Interaction volume radius: 5 \u00c5
Interaction volume height: 10 \u00c5
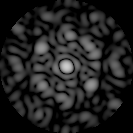
Disorder parameter: 0.5612